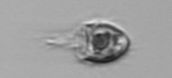
Label: Balanion